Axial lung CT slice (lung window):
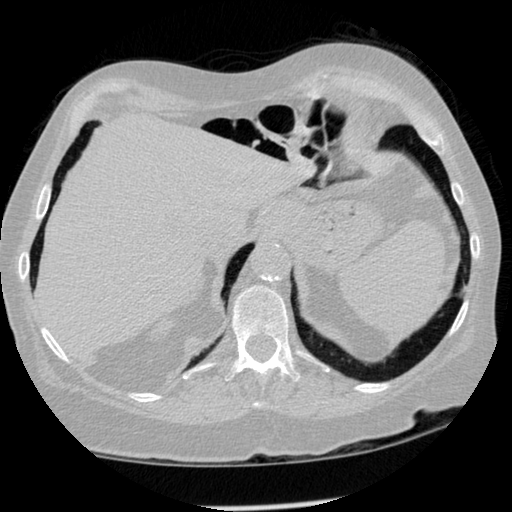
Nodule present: no